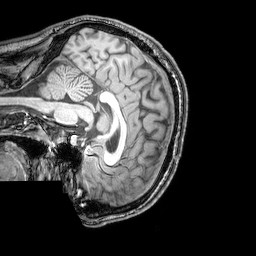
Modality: T1w
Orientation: sagittal
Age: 23
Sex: male
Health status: healthy
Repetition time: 0.081 s
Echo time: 0.037 s